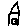
Label: house